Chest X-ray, AP view. Patient: 51 years old, sex F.
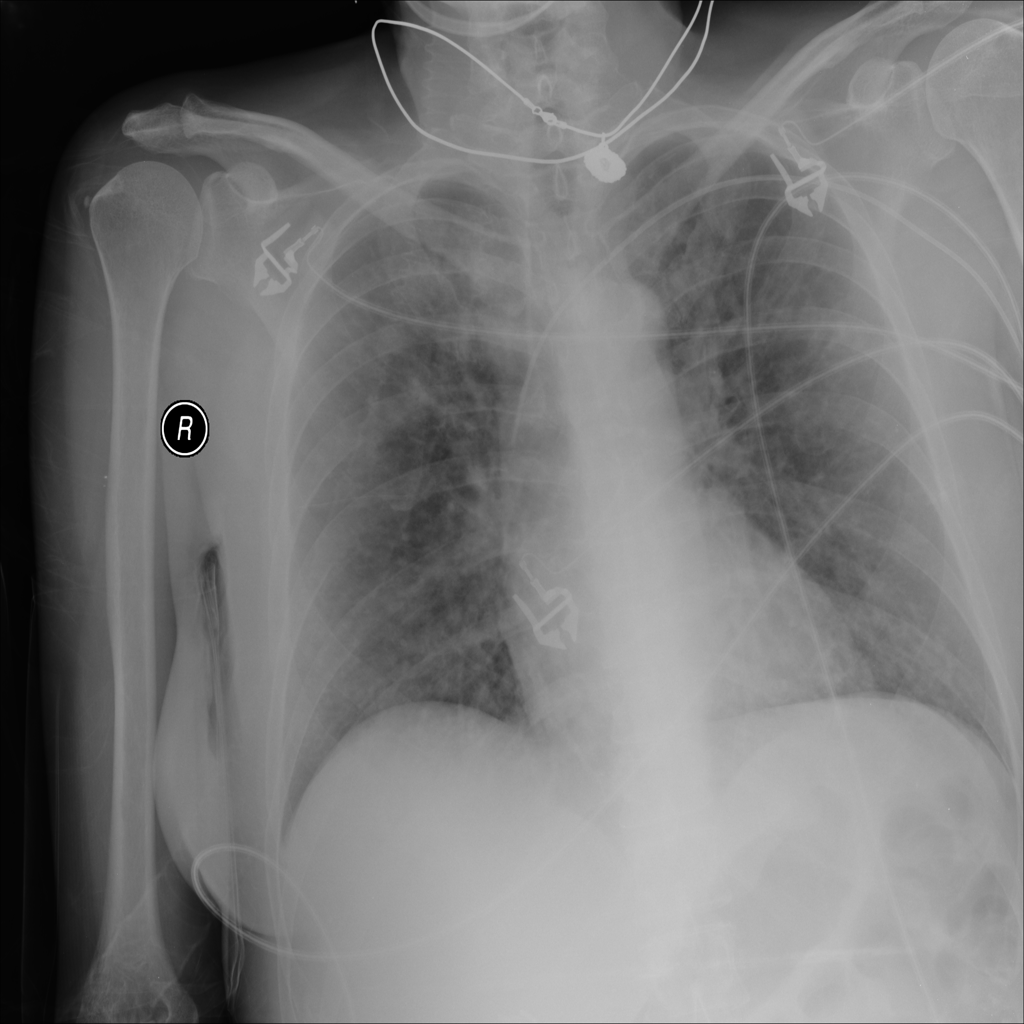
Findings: Infiltration, Nodule